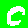
Digit: 0